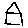
Label: house